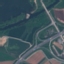
Label: Highway